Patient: sex F, age 70
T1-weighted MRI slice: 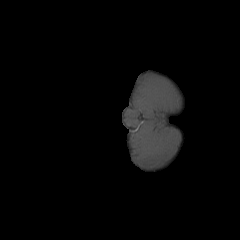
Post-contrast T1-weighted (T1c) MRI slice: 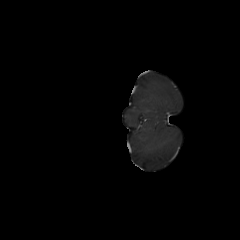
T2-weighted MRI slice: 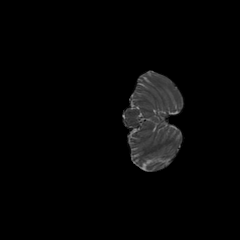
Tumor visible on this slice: no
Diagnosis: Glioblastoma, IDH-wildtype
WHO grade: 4